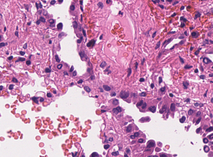
Tumor epithelial tissue: yes
Tumor-associated stroma tissue: yes
Normal tissue: no